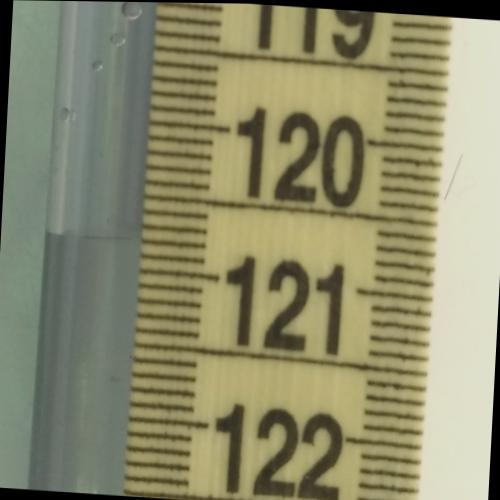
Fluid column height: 120.8 cm